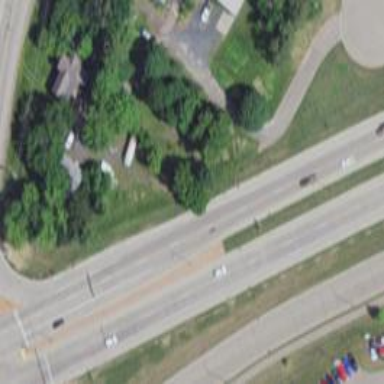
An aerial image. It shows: Trunk highway.